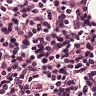
Metastatic tissue present: no